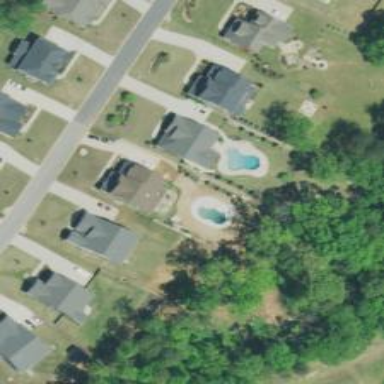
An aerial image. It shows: Outdoor swimming pool on leisure land.